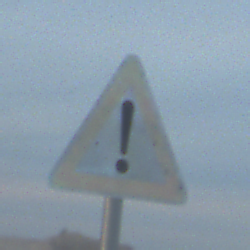
Verkehrszeichen: Gefahrenstelle
Umgebung: Outdoor, Beach
Tageszeit: SunriseSunset
Wetter: PartlyCloudy
Licht: Natural
Jahreszeit: NotSpecified
Kontrast: LowContrast